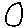
Label: moon